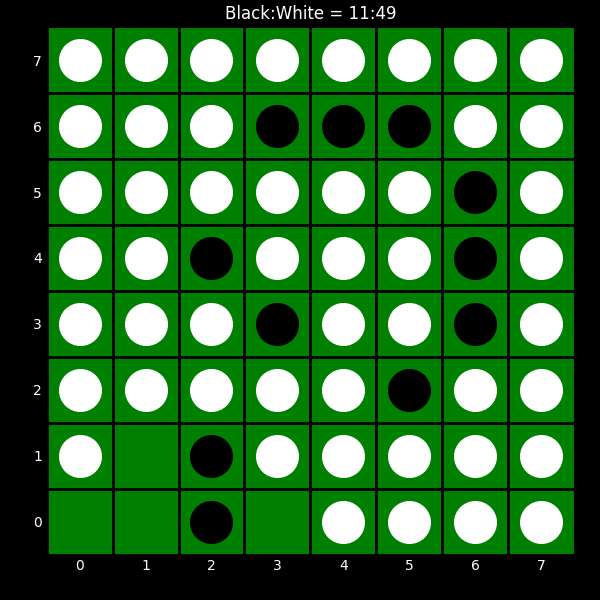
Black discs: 11
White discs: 49